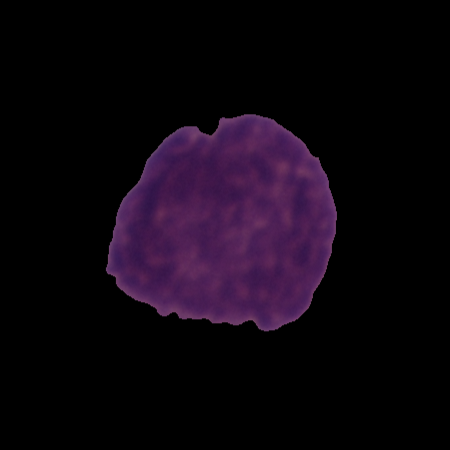
Label: healthy